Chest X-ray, PA view. Patient: 39 years old, sex F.
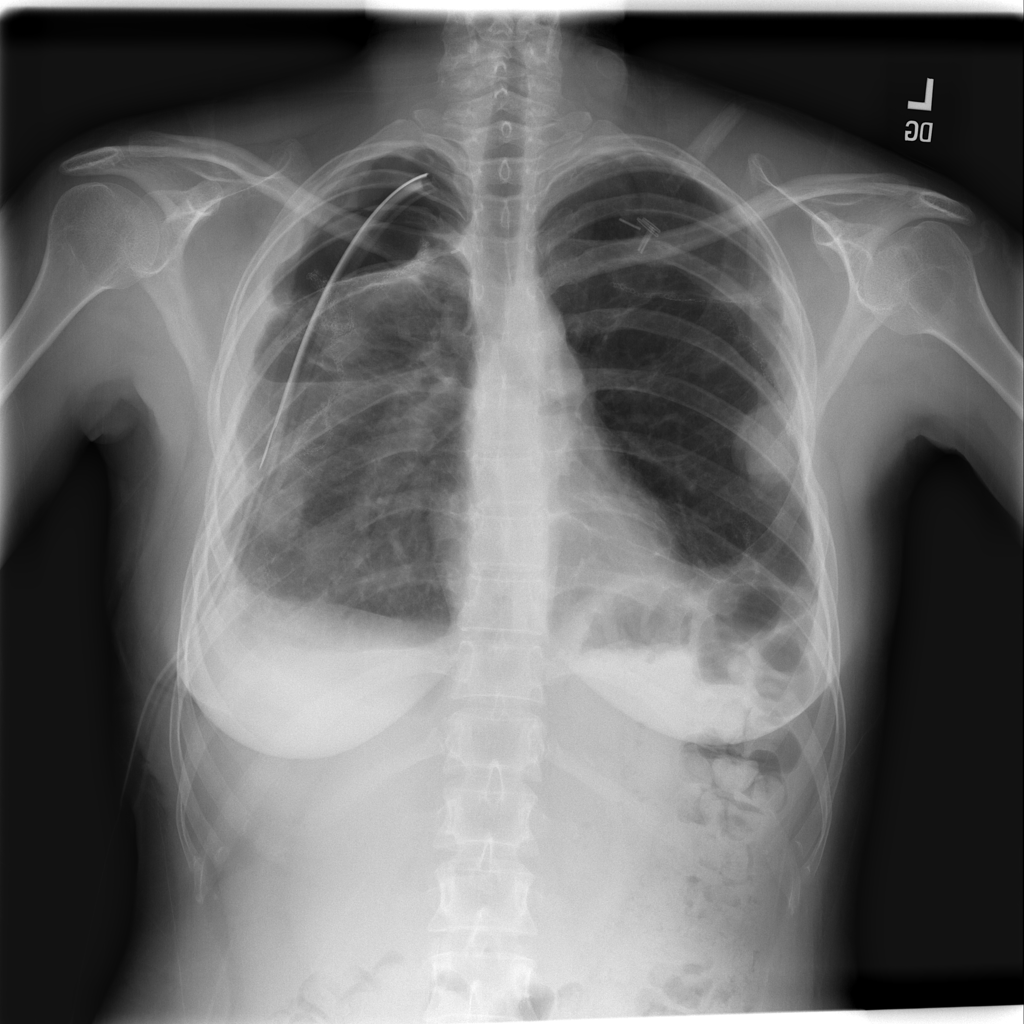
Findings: Effusion, Mass, Pneumothorax